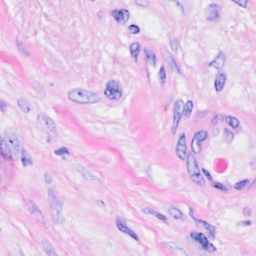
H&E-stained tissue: Breast